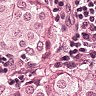
Metastatic tissue present: yes